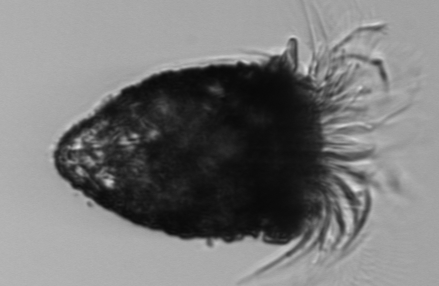
Label: Stenosemella_morphotype1